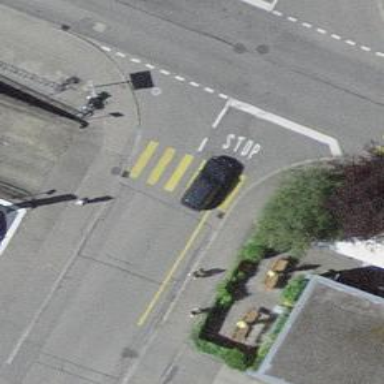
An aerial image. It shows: Uncontrolled road crossing.